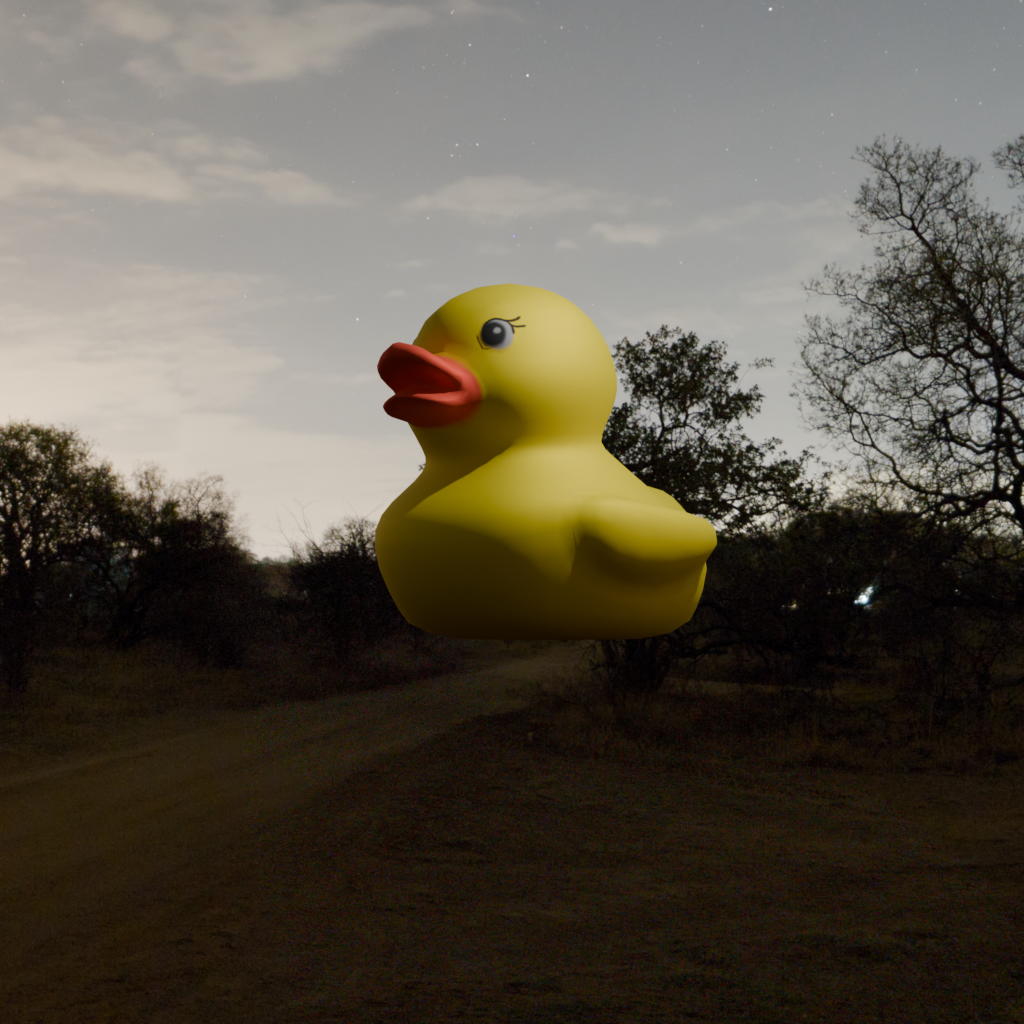
an image of a yellow rubber duck seen from <front_left> in a starry sky over a savanna at night.